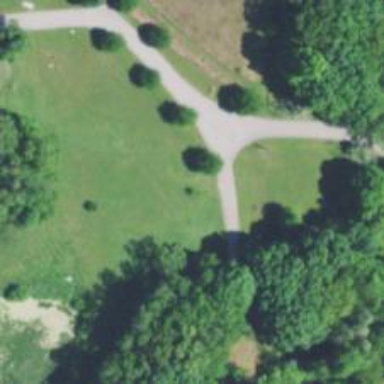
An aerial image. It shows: Disc golf tee.